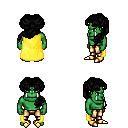
a pixel art fantasy rpg character, male body template, orc, green skin, yellow cape, gold greaves, black princess hairstyle, gold boots, four views (front, back, left, right), 2x2 character sprite sheet, small pixel art, hard edges, no anti-aliasing